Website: walmart
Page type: customer-info-address
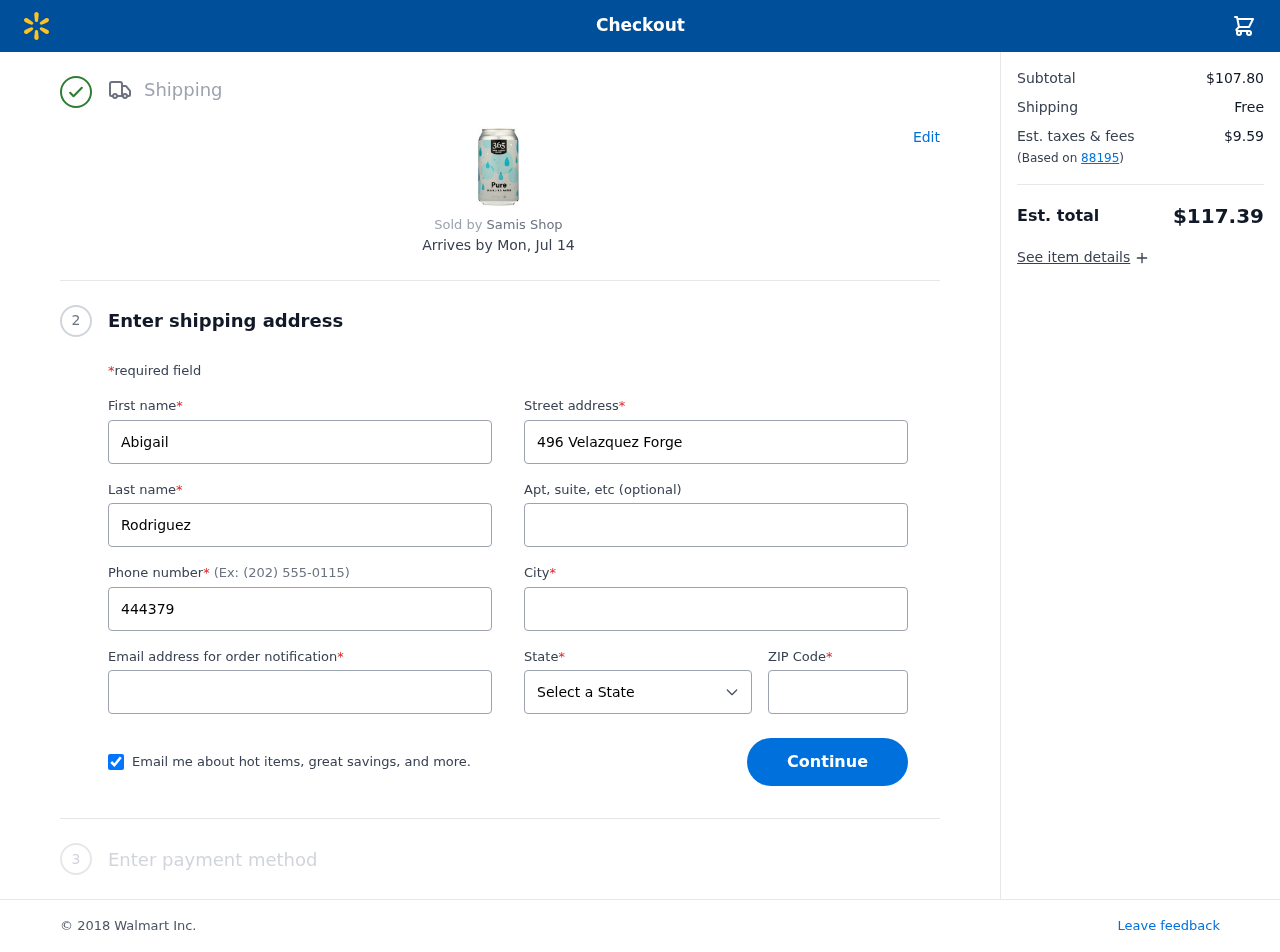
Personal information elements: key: PII_CITY
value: Whitakershire
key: PII_EMAIL
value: abigail.rodriguez@yahoo.com
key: PII_FIRSTNAME
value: Abigail
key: PII_LASTNAME
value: Rodriguez
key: PII_PHONE
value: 4443795024
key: PII_POSTCODE
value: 88195
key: PII_STATE
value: Iowa
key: PII_STREET
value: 496 Velazquez Forge
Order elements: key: ORDER_DELIVERY_DATE
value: Mon, Jul 14
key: ORDER_SUBTOTAL
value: $107.80
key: ORDER_SHIPPING_COST
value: Free
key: ORDER_TAX
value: $9.59
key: ORDER_TOTAL
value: $117.39